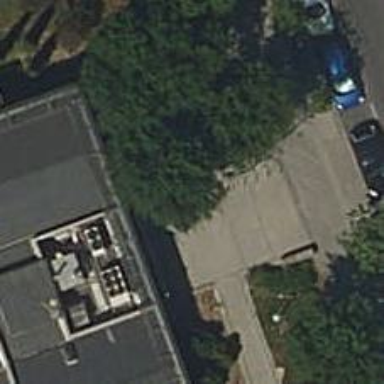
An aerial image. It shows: Bicycle parking area with stands available.